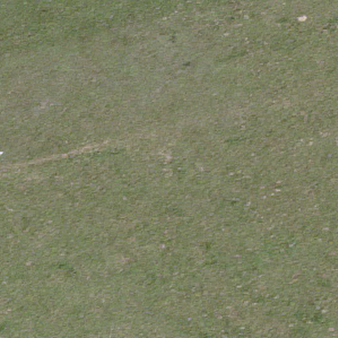
Label: other